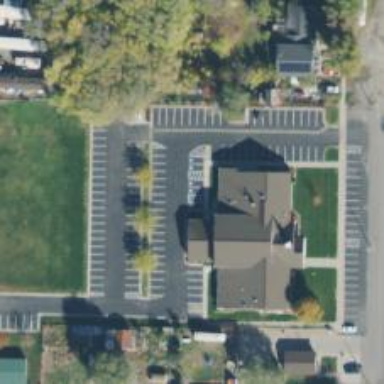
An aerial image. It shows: Parking space.